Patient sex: M
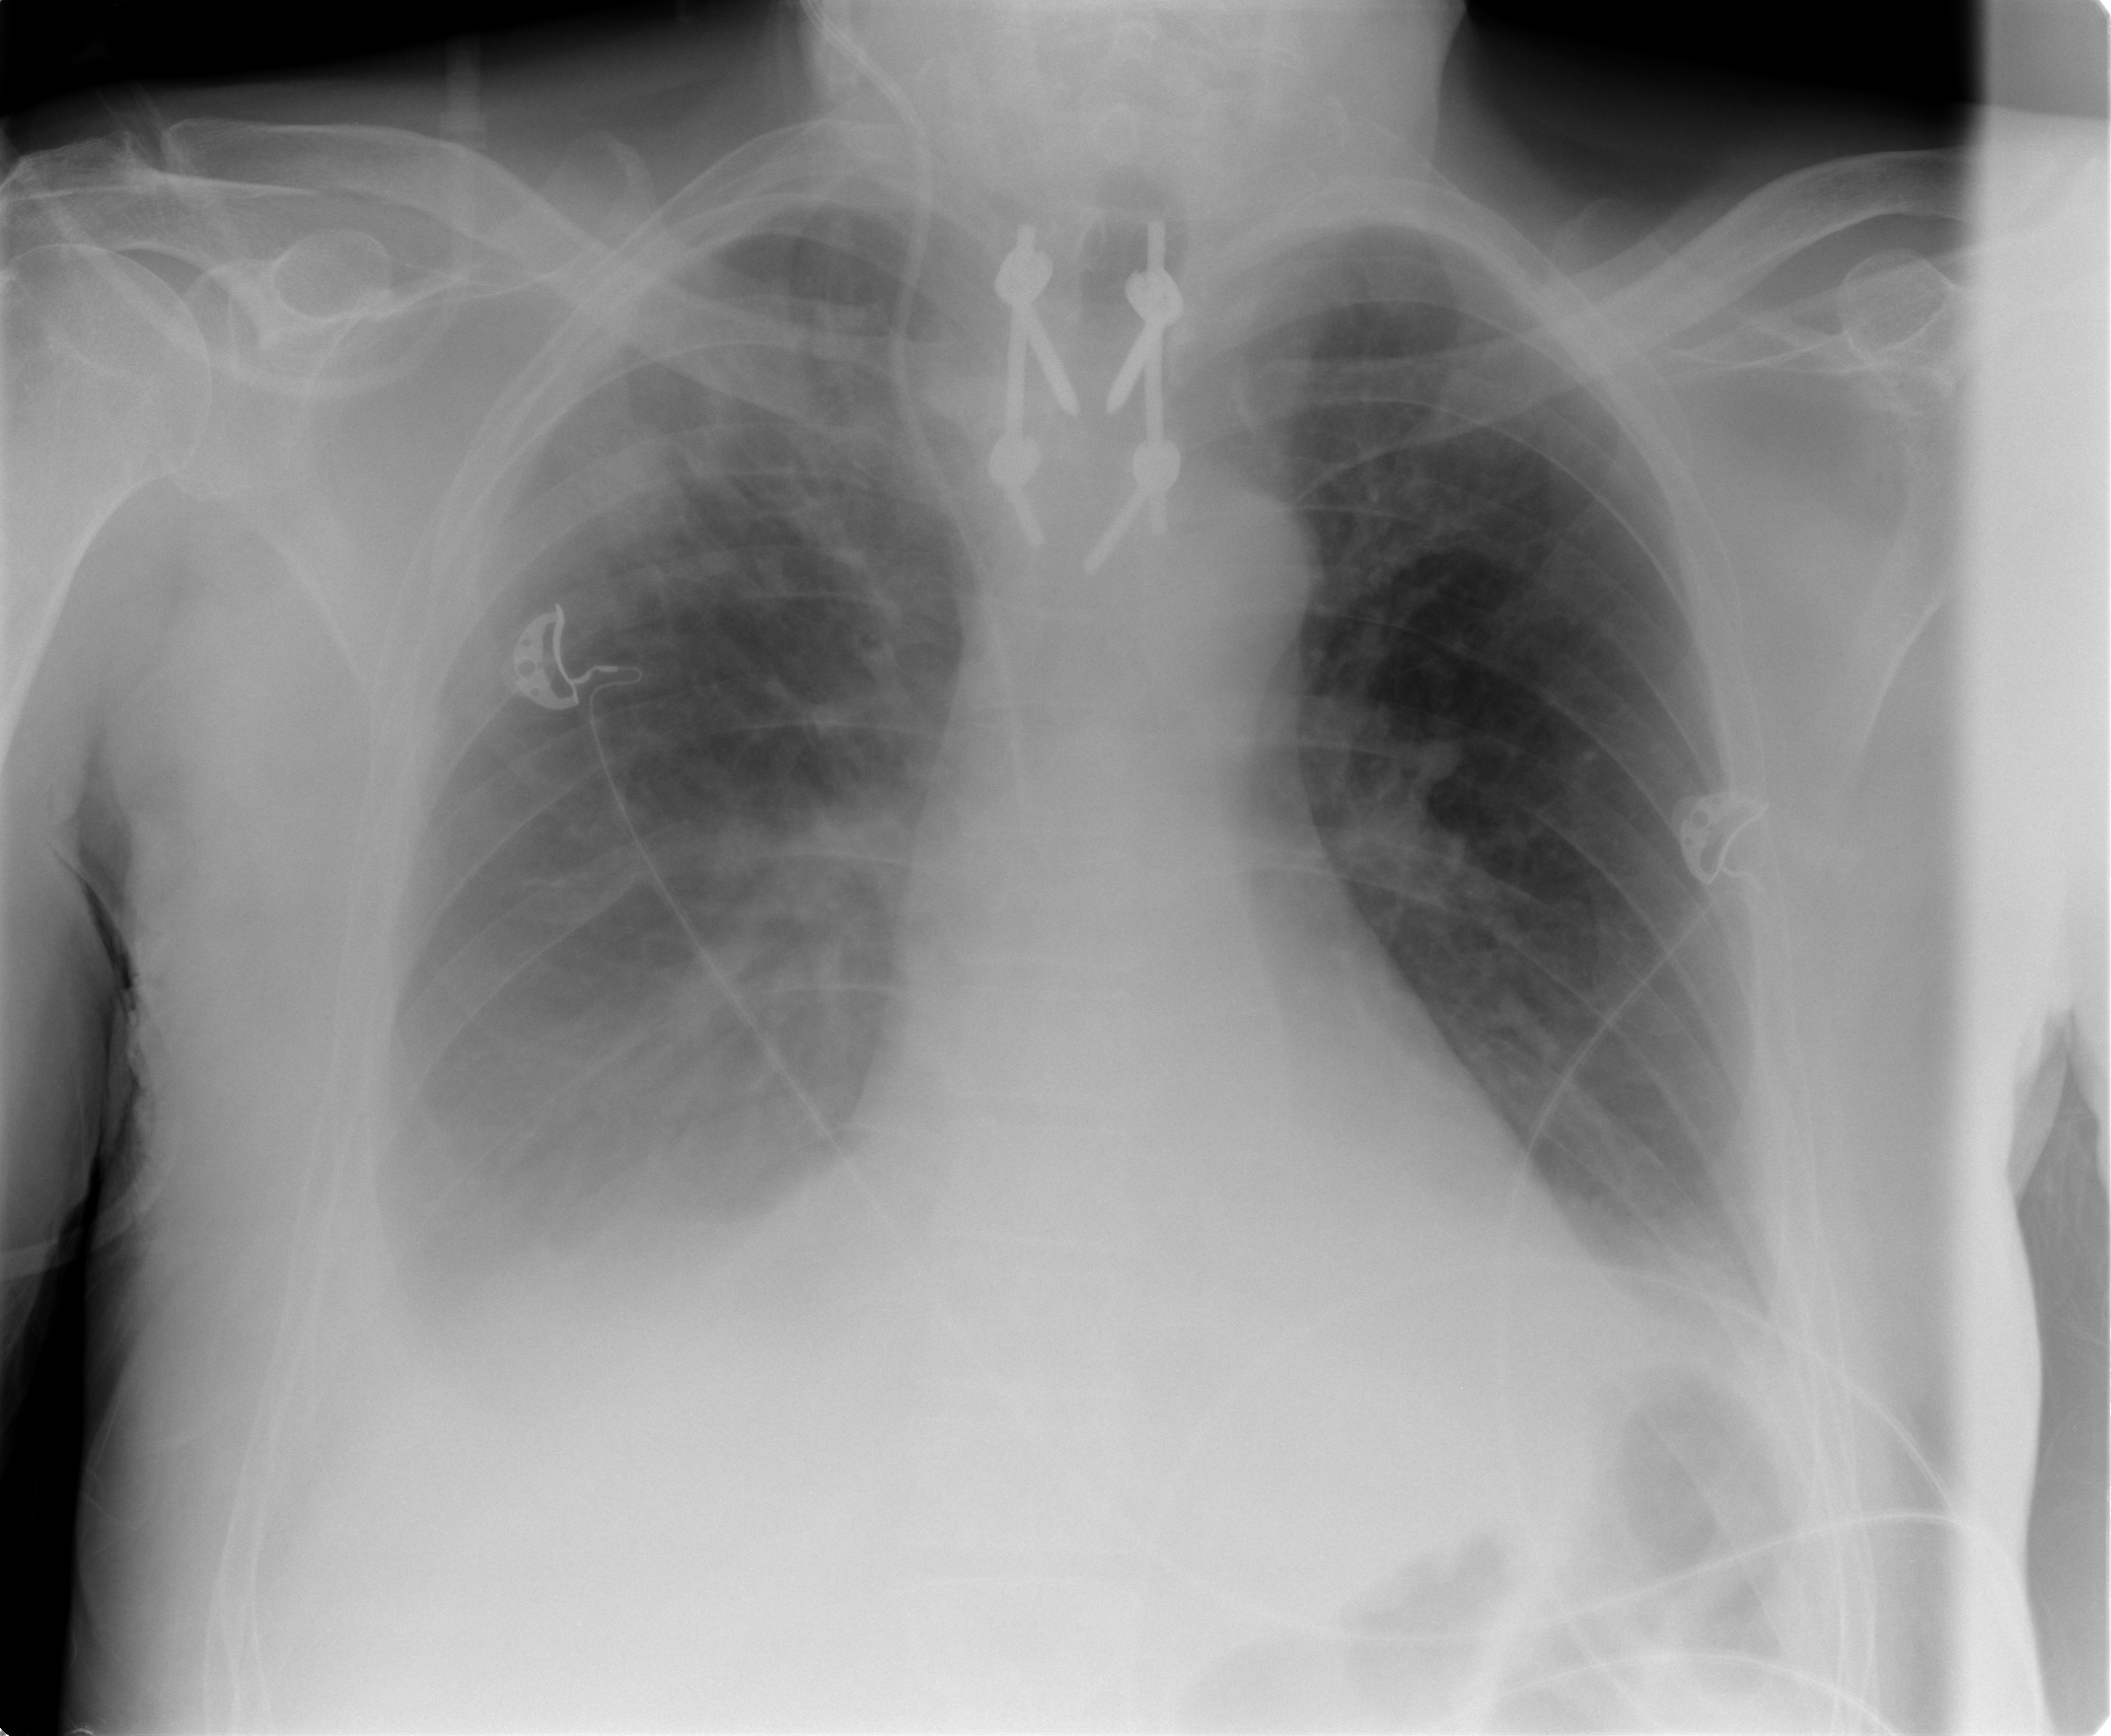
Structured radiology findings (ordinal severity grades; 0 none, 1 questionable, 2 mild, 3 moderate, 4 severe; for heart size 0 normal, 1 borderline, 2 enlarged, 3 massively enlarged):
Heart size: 0
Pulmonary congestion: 1
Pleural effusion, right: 2
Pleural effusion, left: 1
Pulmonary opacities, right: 2
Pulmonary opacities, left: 0
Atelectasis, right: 2
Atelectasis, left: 2